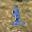
Label: 1